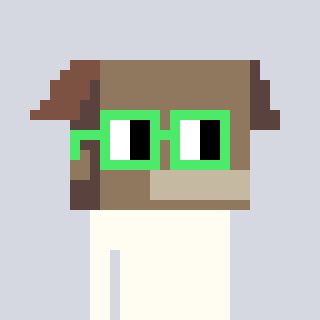
a pixel art character with square light green glasses, a box-shaped head and a slimegreen-colored body on a cool background